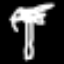
Label: palm tree